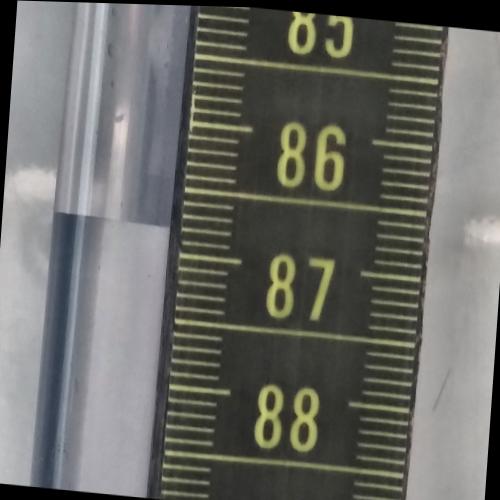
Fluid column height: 86.8 cm